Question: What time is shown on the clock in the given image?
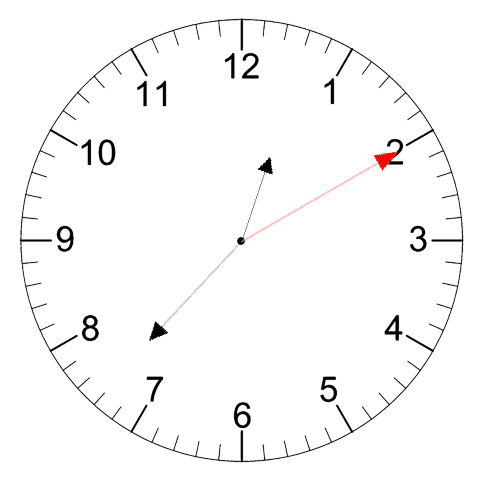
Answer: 12:37:10